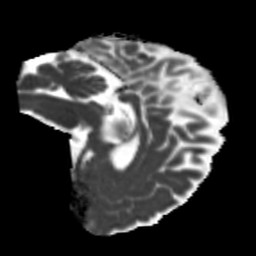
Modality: MD
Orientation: sagittal
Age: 39
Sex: female
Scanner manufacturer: siemens
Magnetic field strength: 3 T
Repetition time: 5.25 s
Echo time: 0.08 s